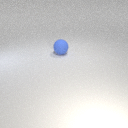
large blue rubber sphere